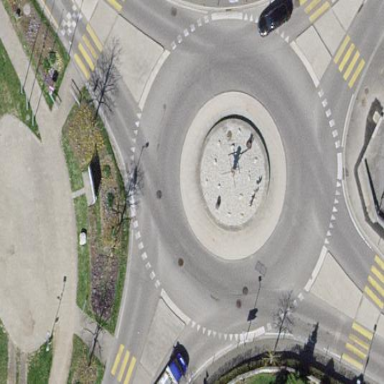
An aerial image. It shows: Secondary road leading to roundabout with bus service.